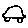
Label: car